Interaction volume radius: 5 \u00c5
Interaction volume height: 20 \u00c5
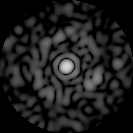
Disorder parameter: 0.8245